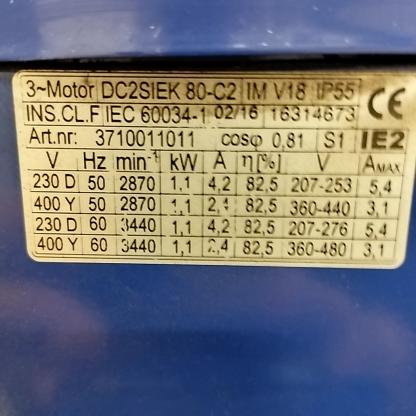
Klasa: tabliczka-znamionowa